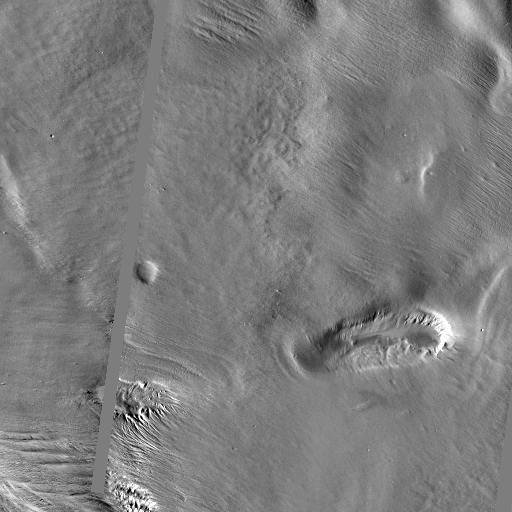
Crater classes present: Background, Other